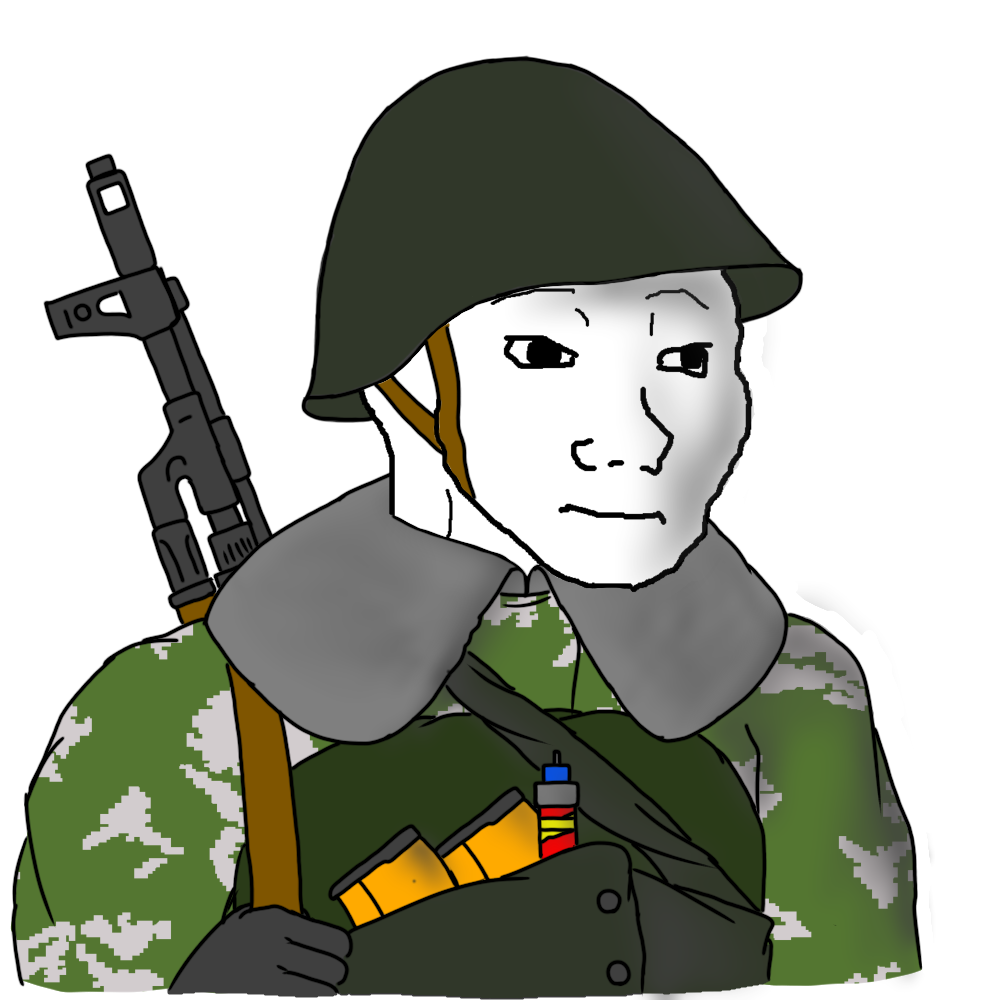
Label: 5_unsorted